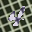
Label: 4